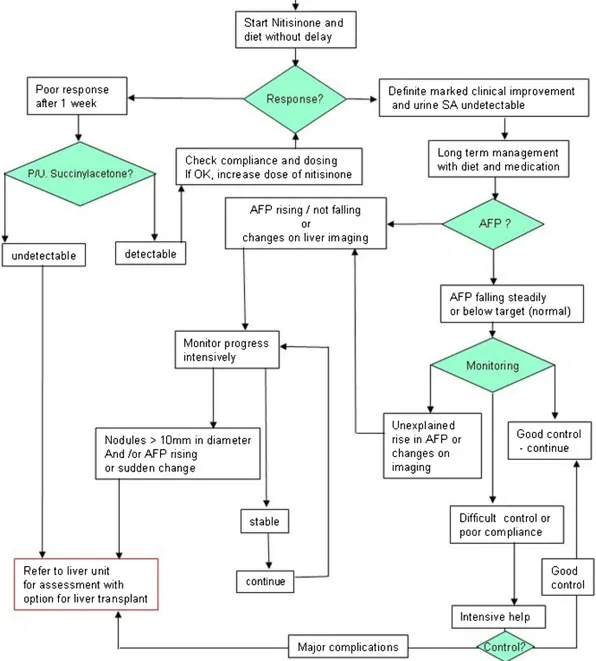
Outline flow diagram of the management of tyrosinaemia type 1. This figure must be used in conjunction with the accompanying text.
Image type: chart (chart)